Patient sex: F
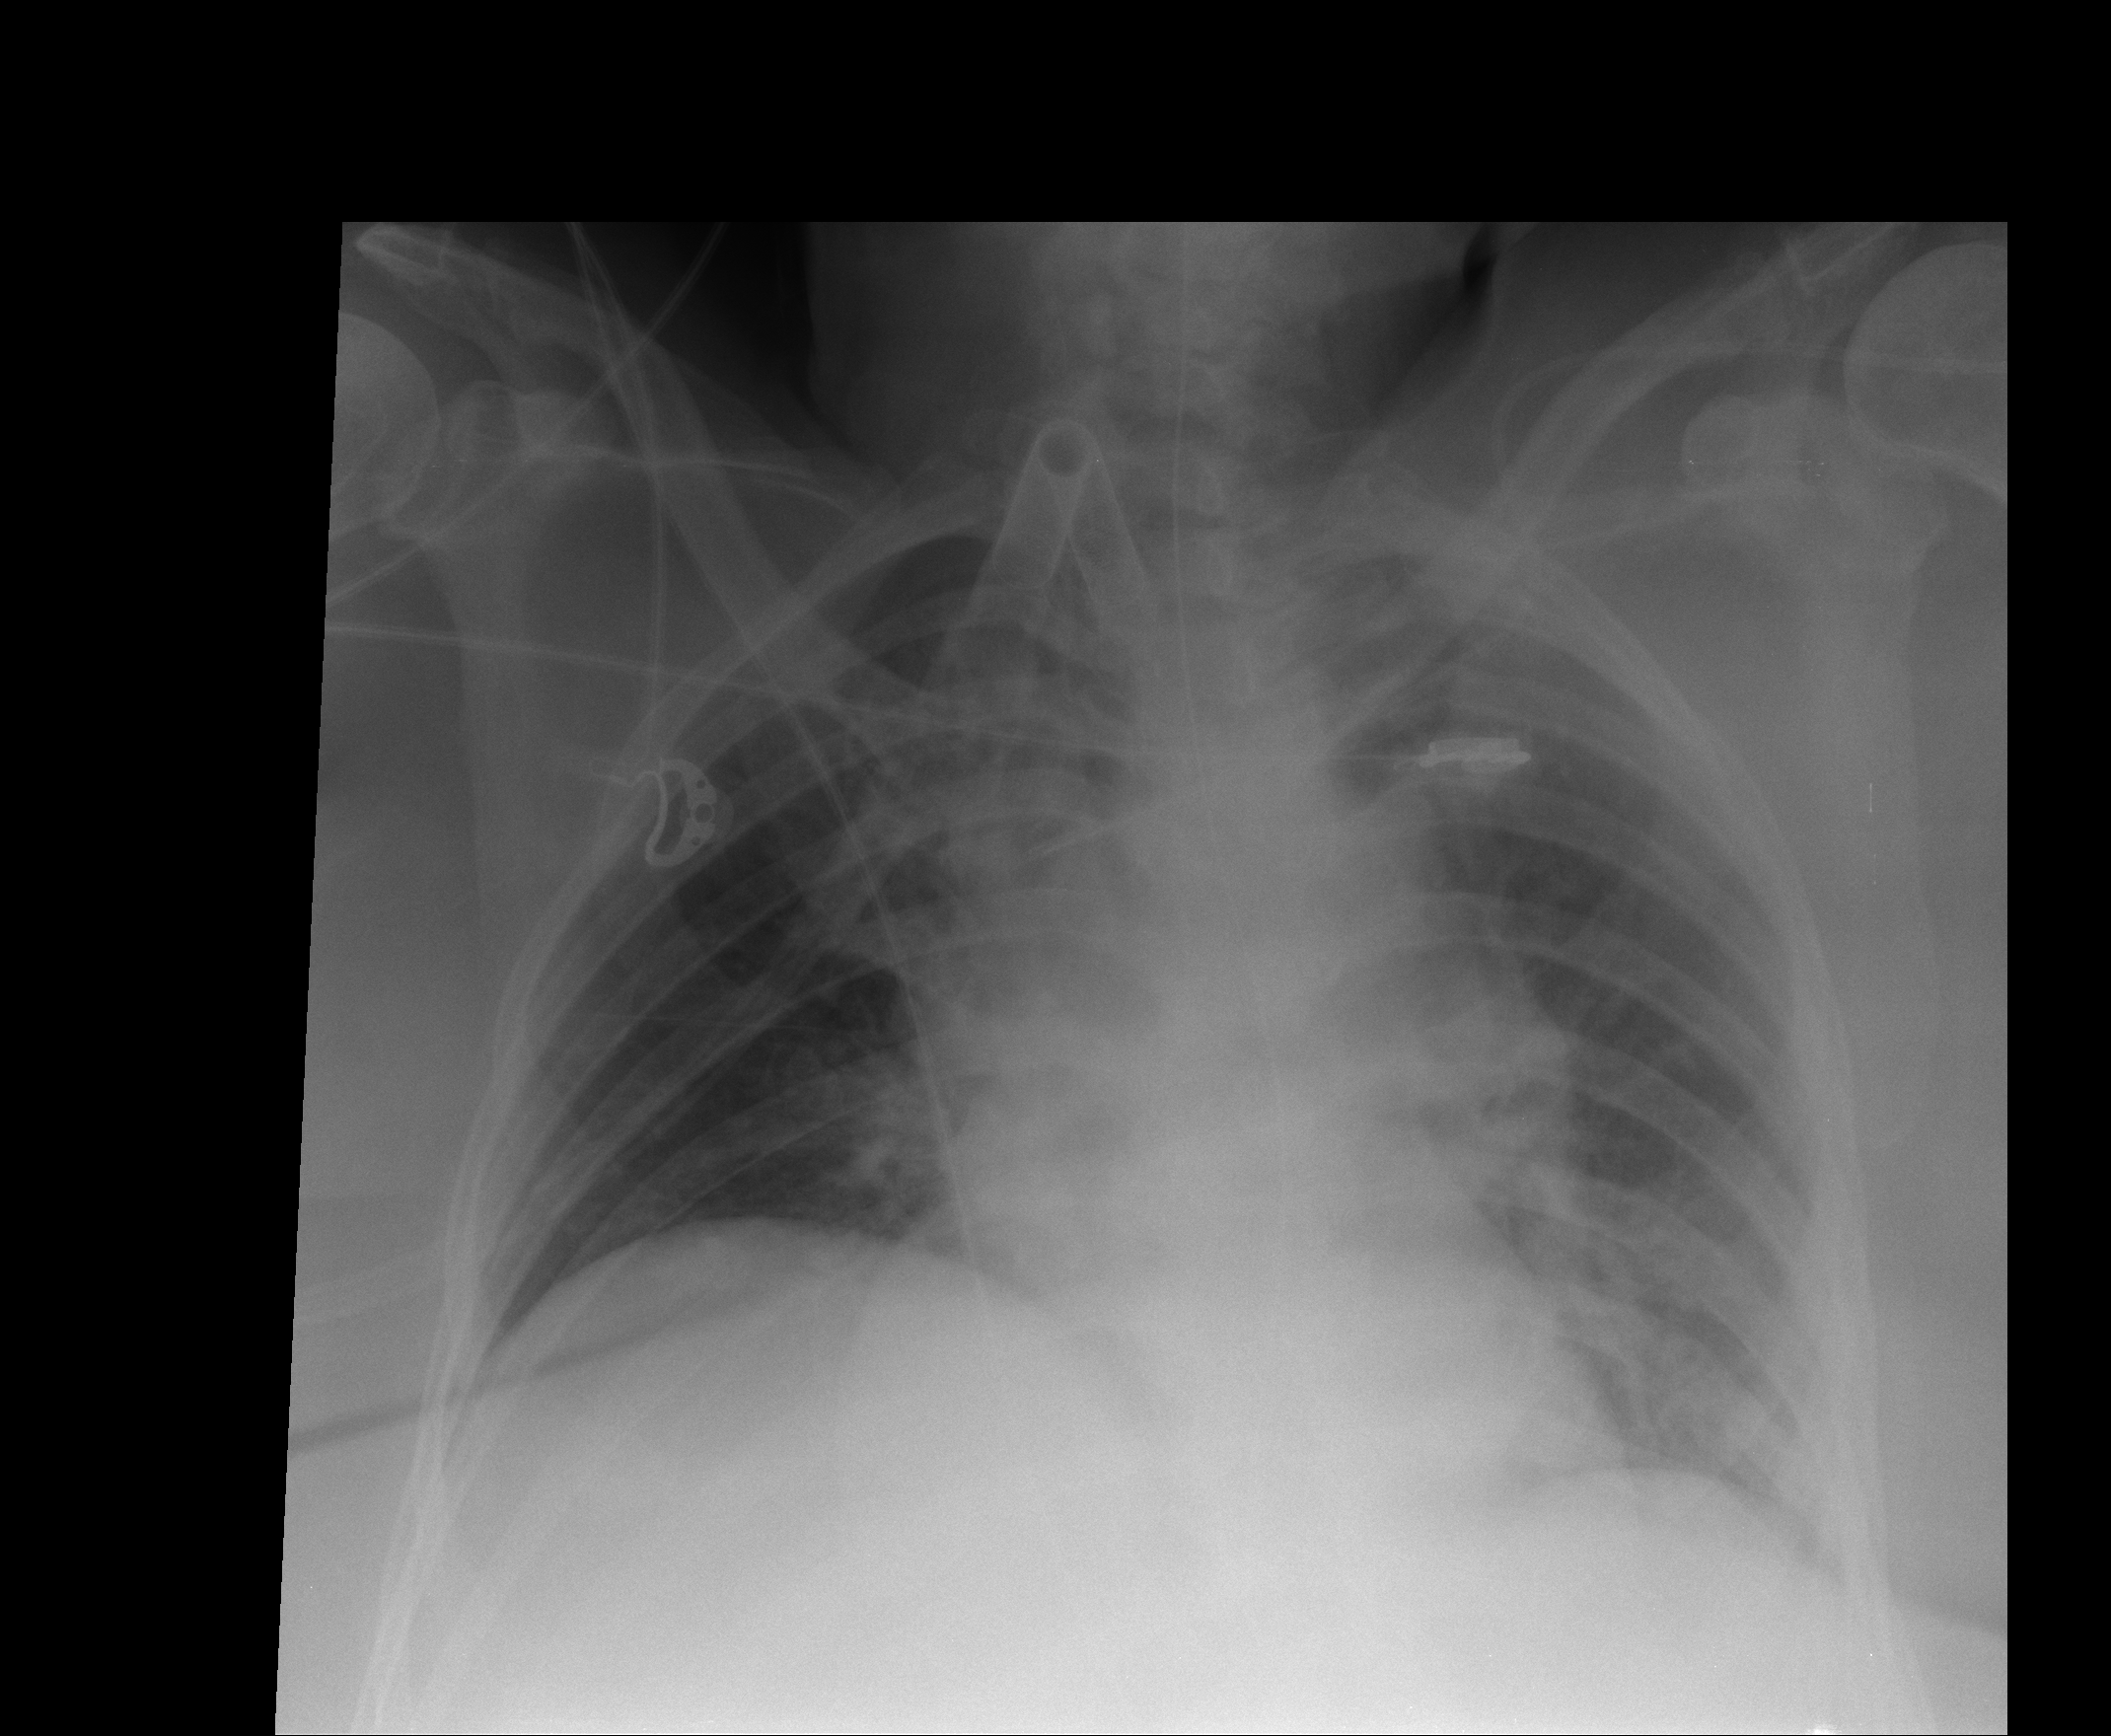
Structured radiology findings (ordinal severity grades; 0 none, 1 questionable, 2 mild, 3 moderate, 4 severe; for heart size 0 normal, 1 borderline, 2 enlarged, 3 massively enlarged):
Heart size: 1
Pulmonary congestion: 2
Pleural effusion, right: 0
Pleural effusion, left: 2
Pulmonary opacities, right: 0
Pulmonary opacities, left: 0
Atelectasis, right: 0
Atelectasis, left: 1